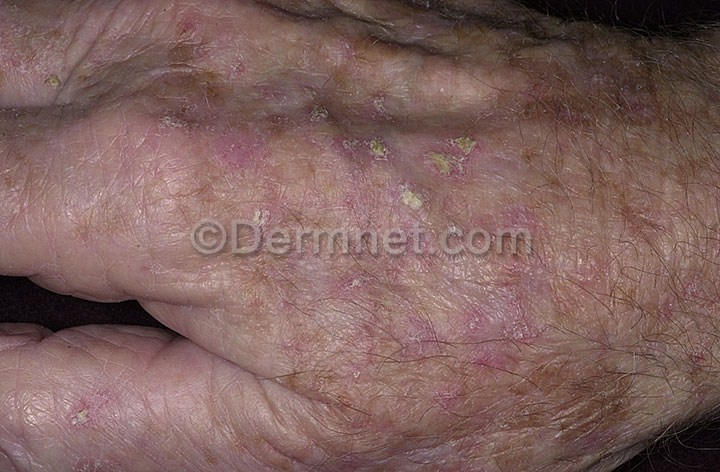
Disease: Actinic Keratosis Basal Cell Carcinoma and other Malignant Lesions